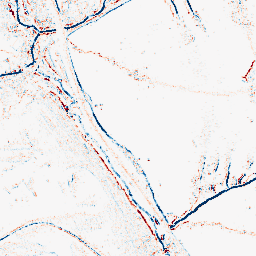
Category: morphological
Decomposition family: morphological_square
Decomposition parameters: operation: average
size: 3
Upsampling method: sinc_hamming
Upsampling parameters: scale: 8
kernel_size: 16
Upsampling scale: 8